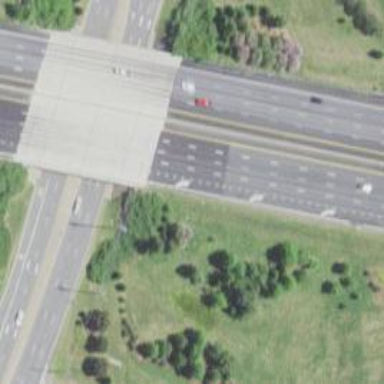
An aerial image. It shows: Motorway bridge.